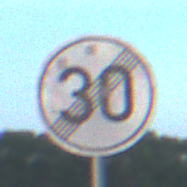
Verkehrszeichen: EndeGeschwindigkeit30
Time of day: SunriseSunset
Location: Outdoor (Nature)
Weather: PartlyCloudy
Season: NotSpecified
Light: Natural